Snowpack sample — Snodgrass Mountain, Crested Butte, Colorado (2/4/25, 12:06 PM MST)
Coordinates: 38.923, -106.968
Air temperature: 35 °F
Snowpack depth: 80 cm
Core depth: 50 cm
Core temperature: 30.2 °F
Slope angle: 14°, slope face: 78°
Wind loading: low
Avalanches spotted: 0
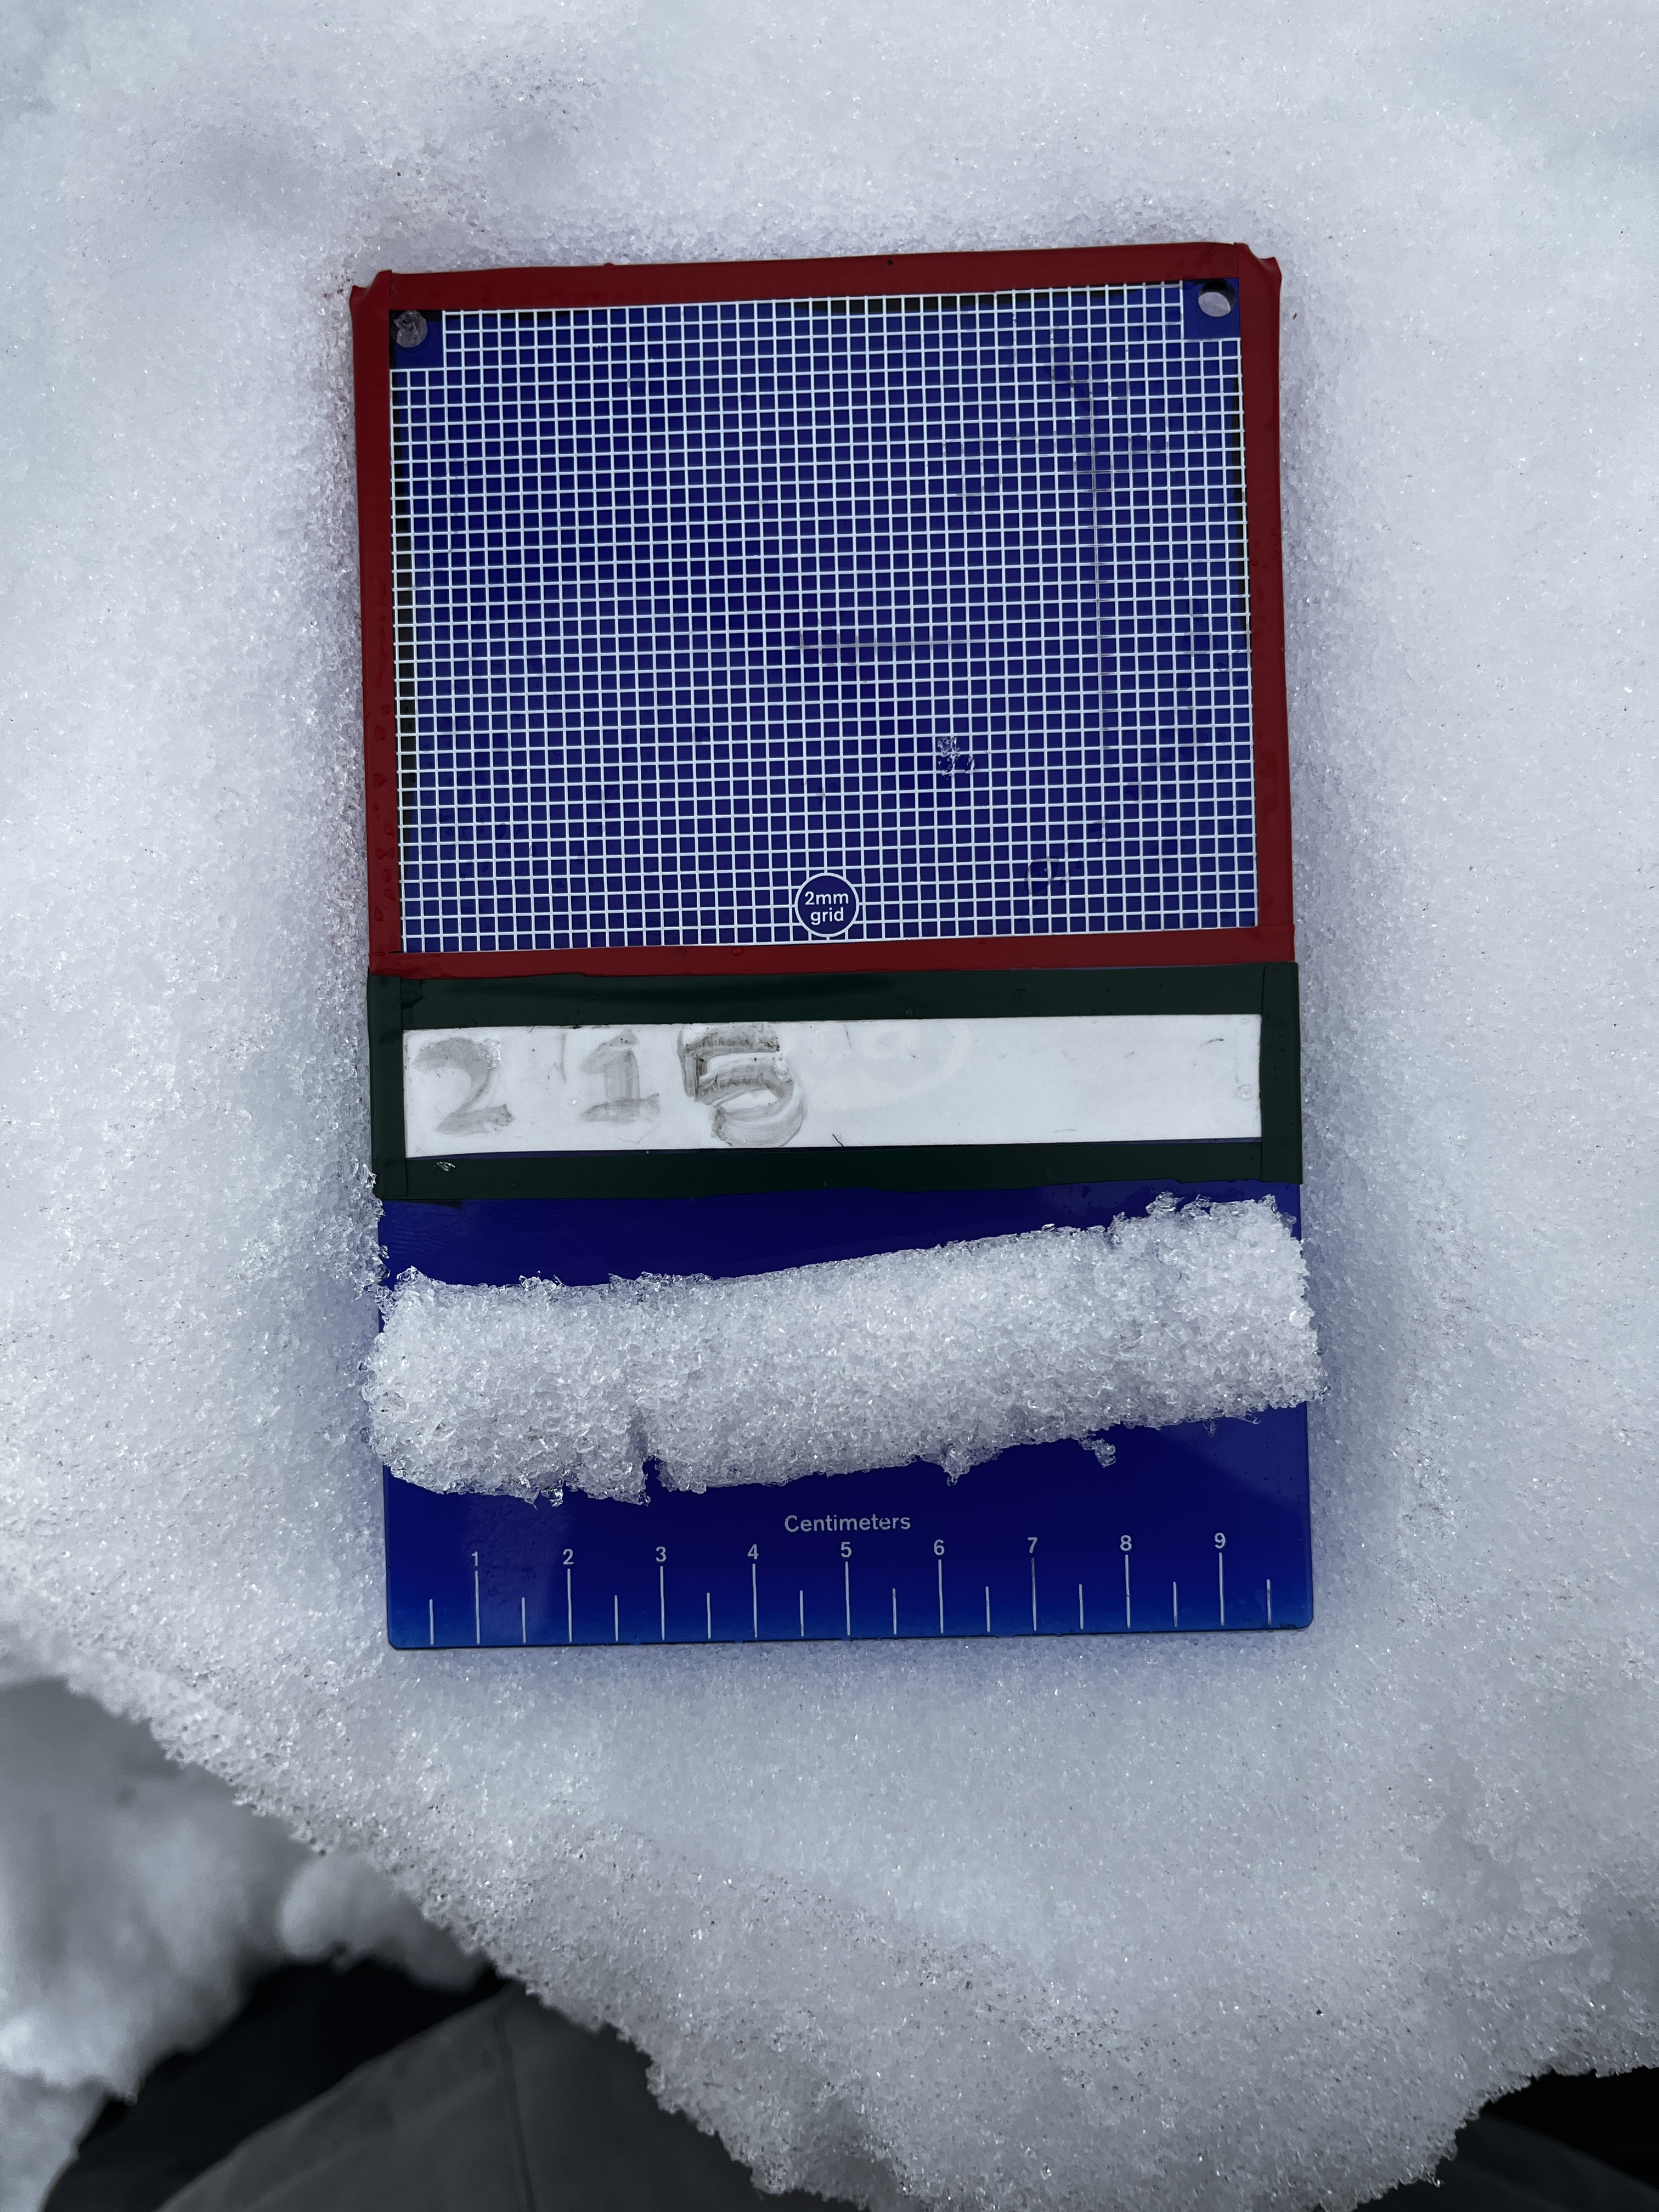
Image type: crystal_card
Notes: No avalanches nearby, unusually warm weather for the last month reported by residents, Collected 25 yards from treeline